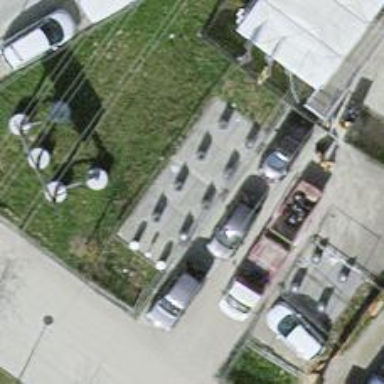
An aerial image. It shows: Recycling container at amenity designated for recycling.